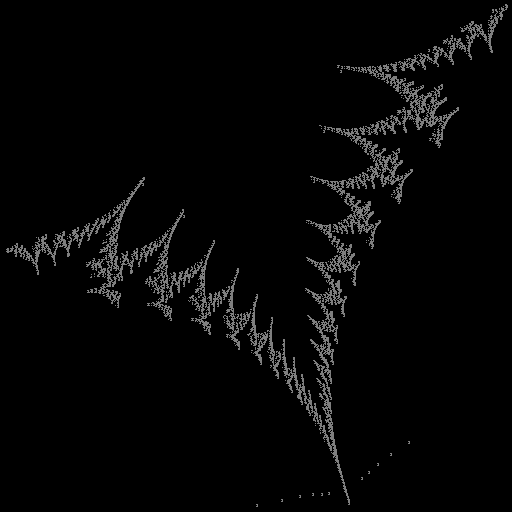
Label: zigzag